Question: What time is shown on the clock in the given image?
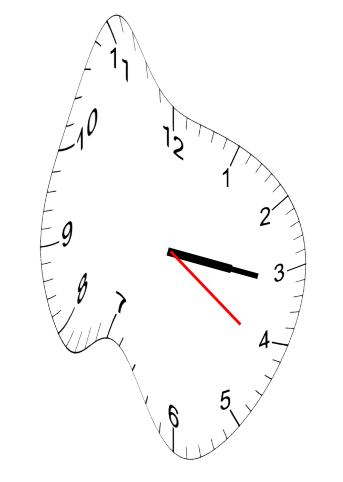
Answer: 03:16:21